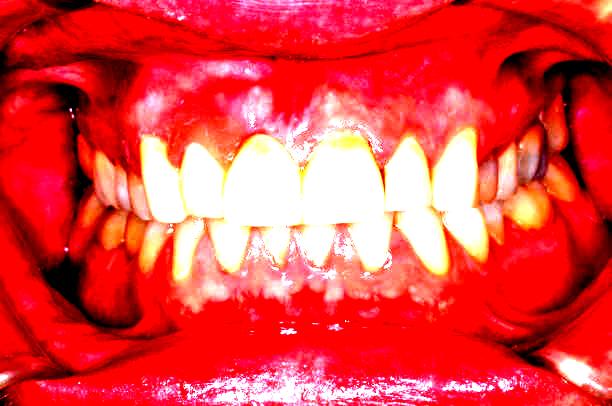
Condition: Gingivitis